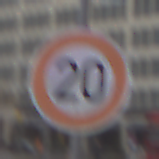
Verkehrszeichen: Geschwindigkeit20
Umgebung: Outdoor, Urban
Tageszeit: Midday
Wetter: Overcast
Licht: Natural
Jahreszeit: NotSpecified
Kontrast: LowContrast